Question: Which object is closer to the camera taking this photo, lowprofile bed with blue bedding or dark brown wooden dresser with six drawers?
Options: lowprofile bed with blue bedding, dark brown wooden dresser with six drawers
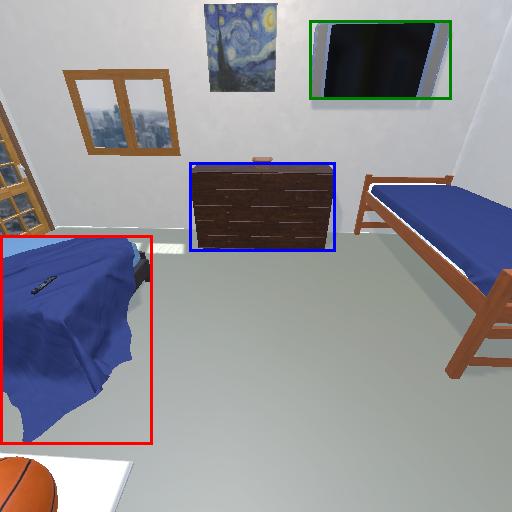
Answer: lowprofile bed with blue bedding